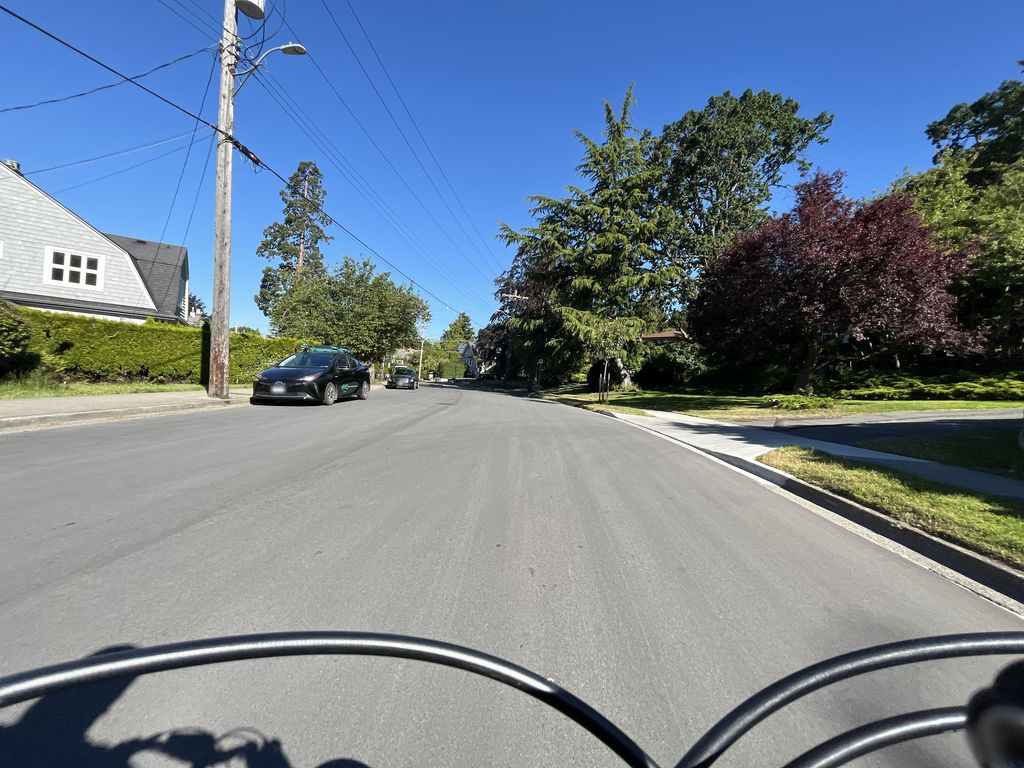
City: victoria